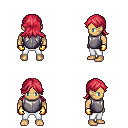
a pixel art fantasy rpg character, male body template, human, tanned skin, steel chest armor, white pants, ruby red loose hair, gold gloves, four views (front, back, left, right), 2x2 character sprite sheet, small pixel art, hard edges, no anti-aliasing